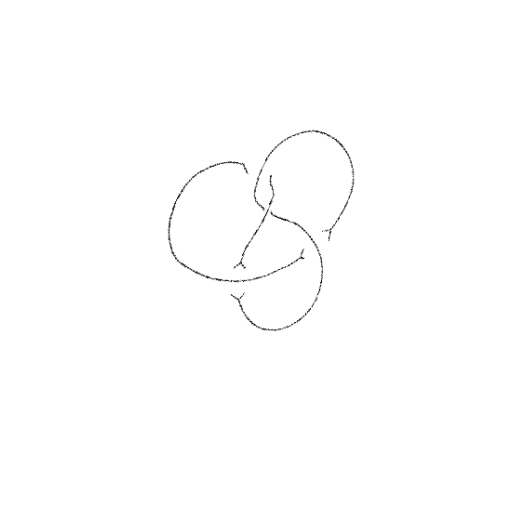
Crossing number: 4